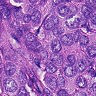
Metastatic tissue present: yes